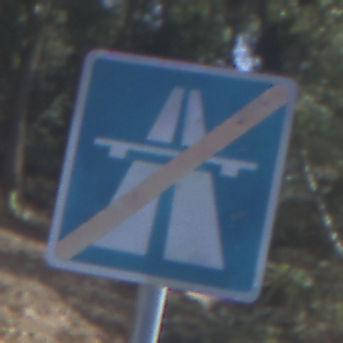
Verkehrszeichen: EndeAutbahn
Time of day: MorningAfternoon
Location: Outdoor (Nature)
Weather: Clear
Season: NotSpecified
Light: Natural